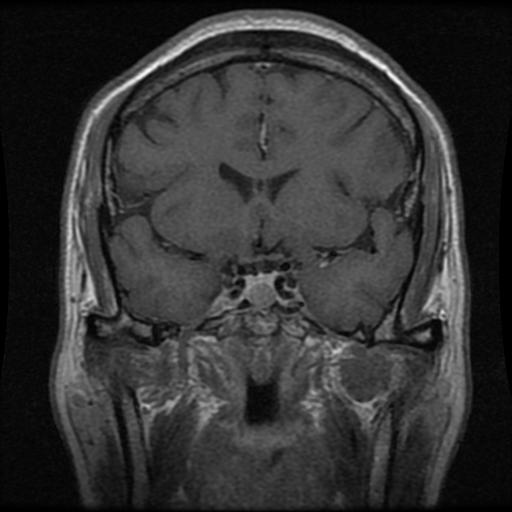
Label: pituitary